Interaction volume radius: 10 \u00c5
Interaction volume height: 10 \u00c5
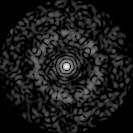
Disorder parameter: 0.8314